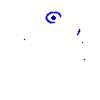
Particle: kaon